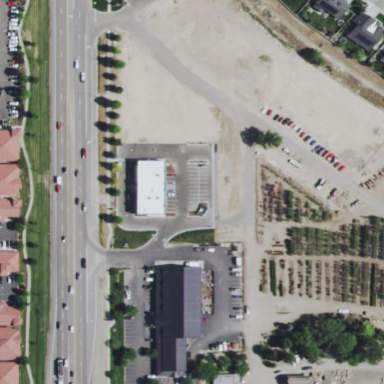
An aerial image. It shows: Retail area.